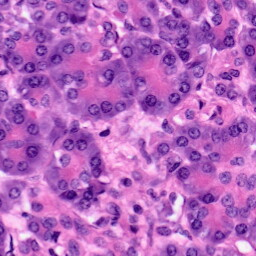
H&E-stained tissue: Pancreatic